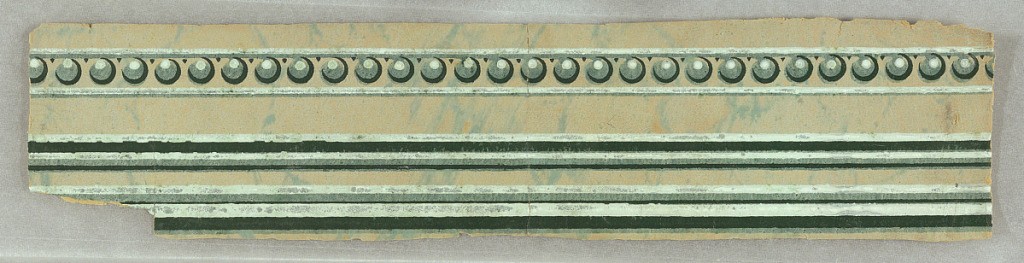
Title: Border
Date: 1860–1900
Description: Borders, polished colors.  All with beading, some marbleized.